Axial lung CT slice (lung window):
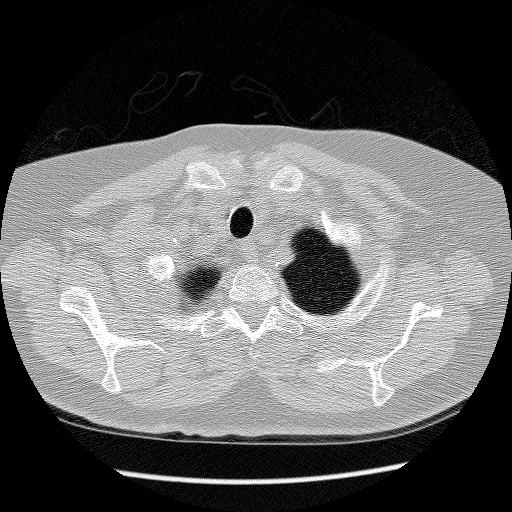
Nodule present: no